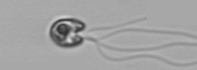
Label: flagellate_morphotype1